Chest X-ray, PA view. Patient: 39 years old, sex F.
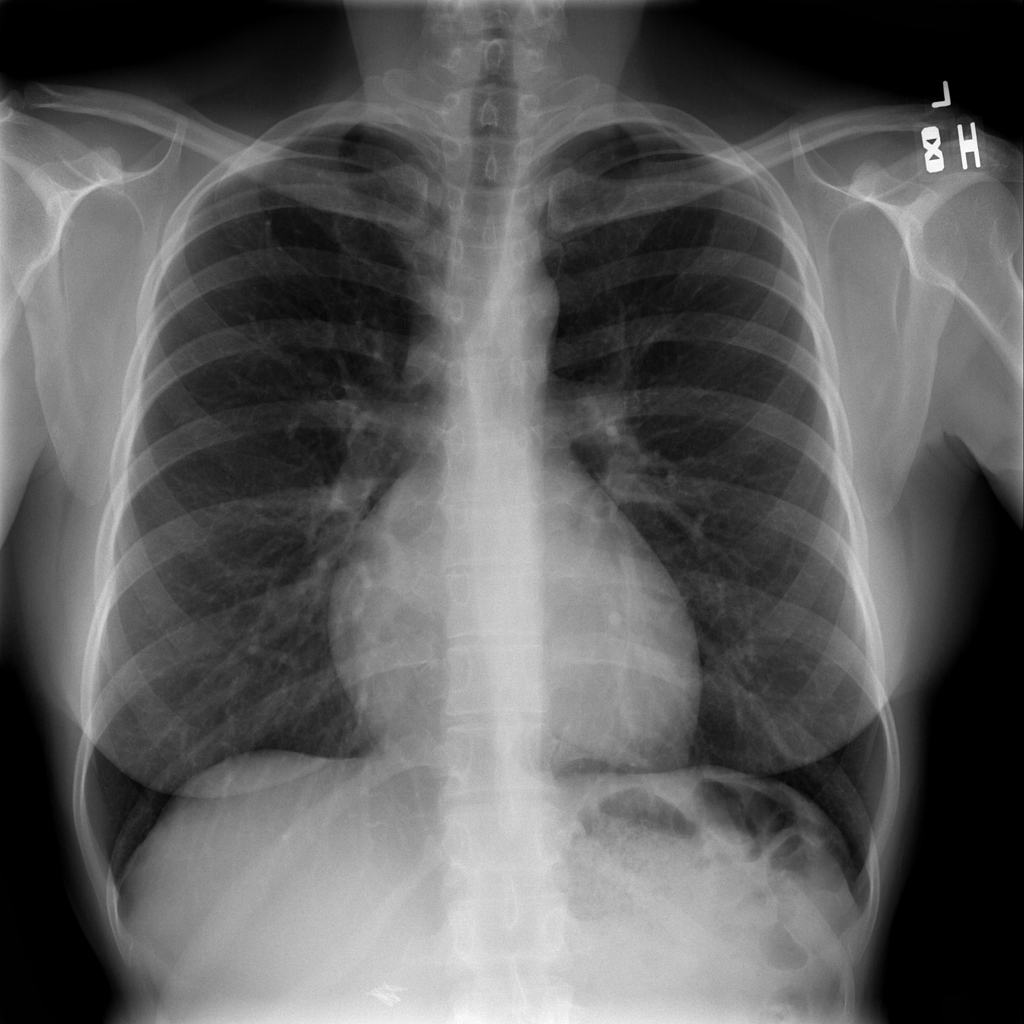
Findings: No Finding